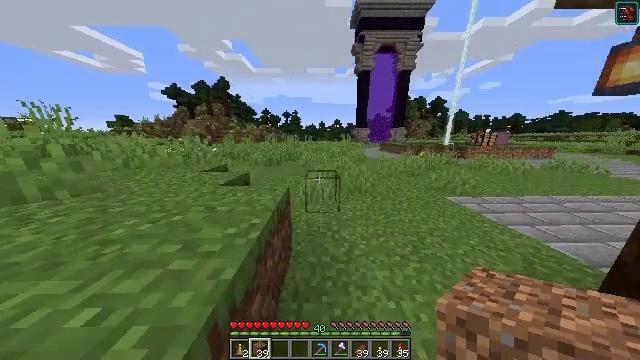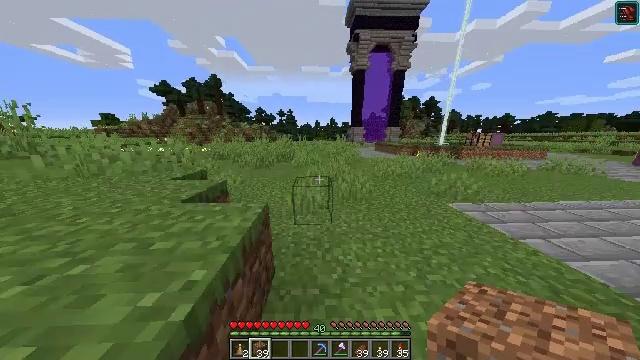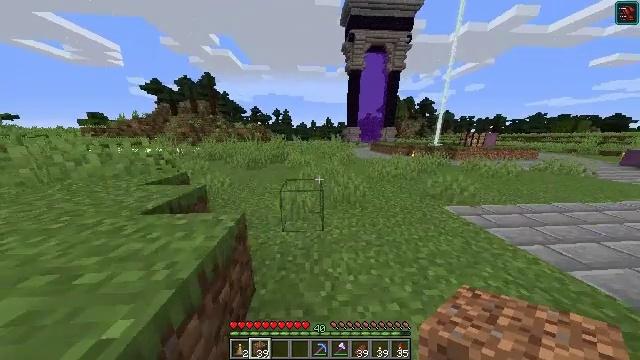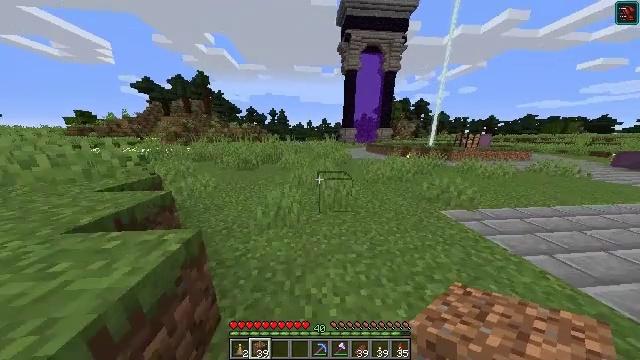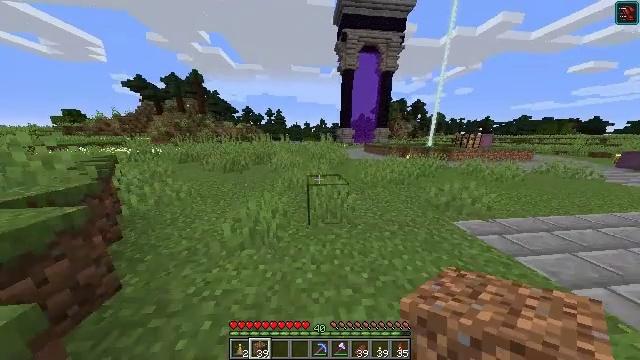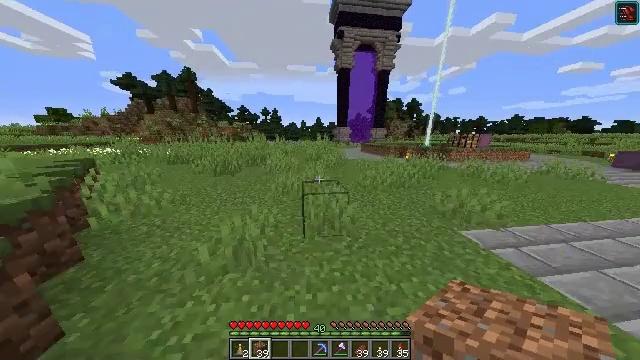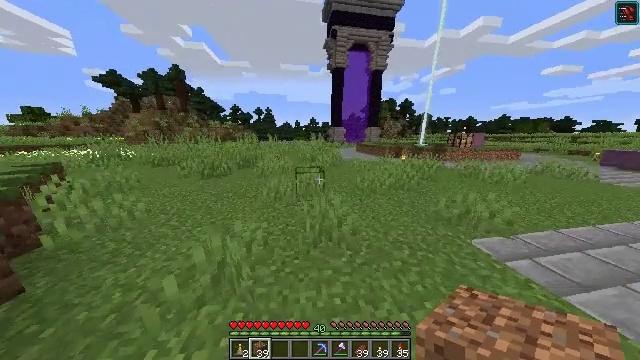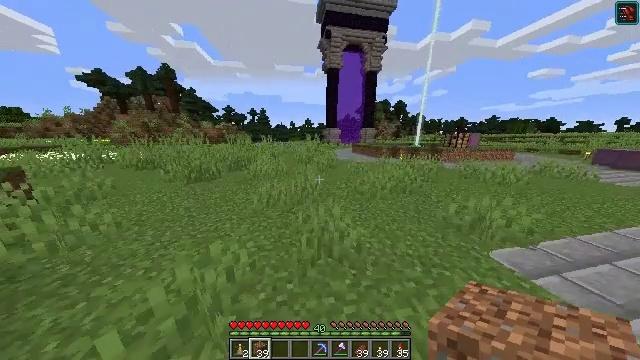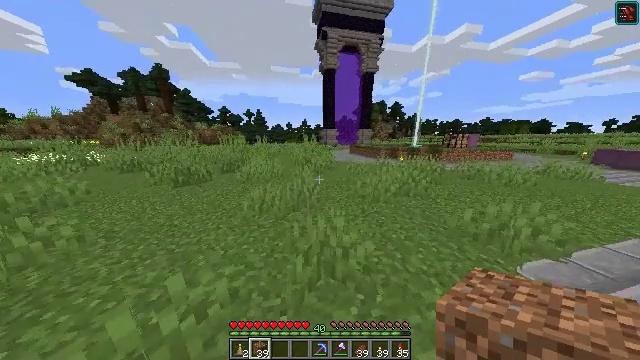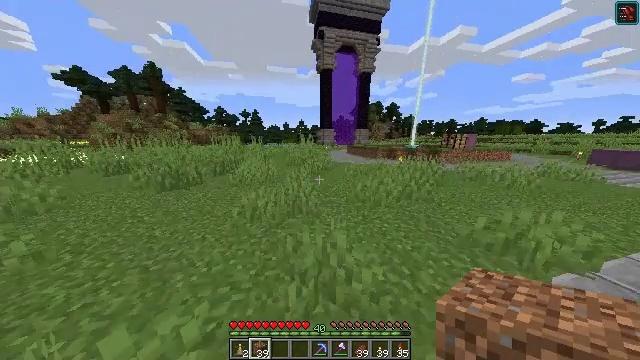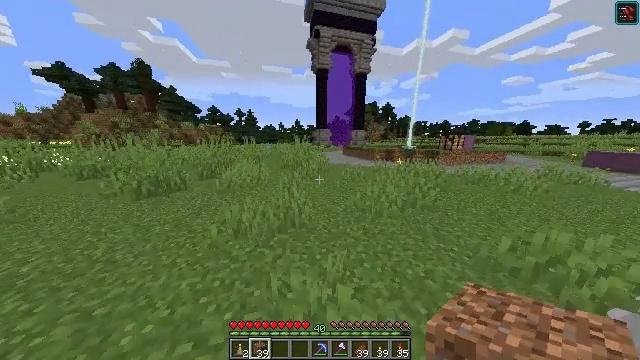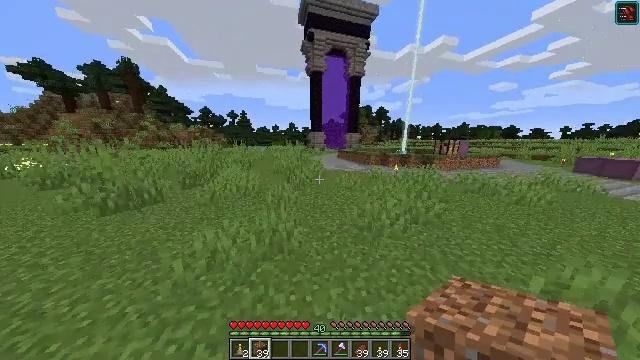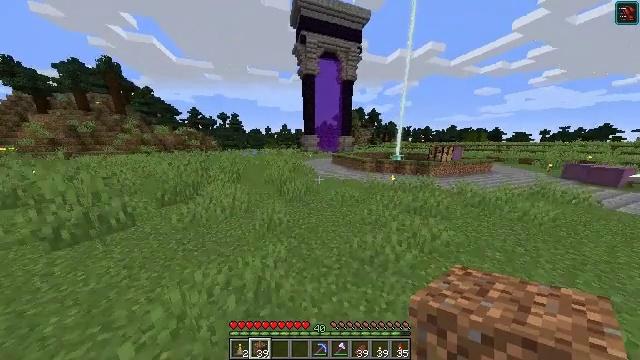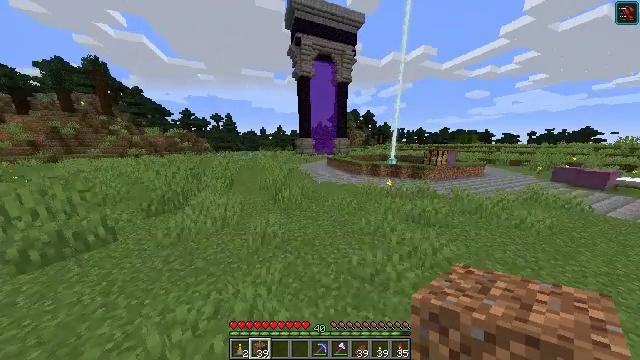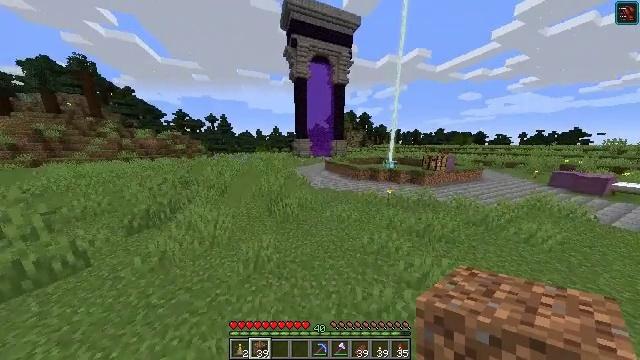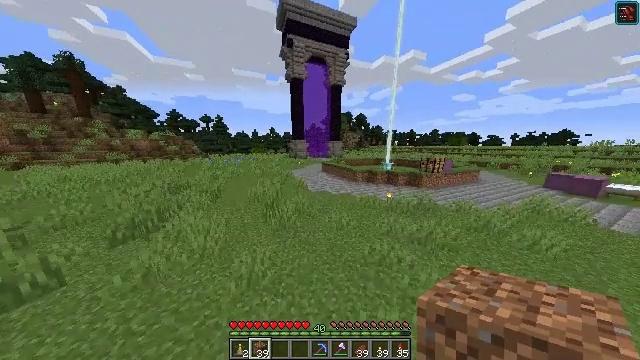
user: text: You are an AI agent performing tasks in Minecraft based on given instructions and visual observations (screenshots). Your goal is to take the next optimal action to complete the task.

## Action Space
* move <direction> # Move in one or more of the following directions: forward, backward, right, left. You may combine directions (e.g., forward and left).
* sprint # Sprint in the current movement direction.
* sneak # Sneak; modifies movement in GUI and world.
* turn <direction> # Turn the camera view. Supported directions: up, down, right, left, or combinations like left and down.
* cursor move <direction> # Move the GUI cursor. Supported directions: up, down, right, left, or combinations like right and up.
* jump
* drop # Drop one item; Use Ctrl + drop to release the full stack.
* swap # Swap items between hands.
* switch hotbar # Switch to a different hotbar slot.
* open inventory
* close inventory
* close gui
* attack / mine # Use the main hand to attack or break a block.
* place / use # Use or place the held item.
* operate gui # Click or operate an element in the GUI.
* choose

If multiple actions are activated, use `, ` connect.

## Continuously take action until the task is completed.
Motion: motion action
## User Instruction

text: Drop a potato.
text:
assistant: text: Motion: move forward and move right, turn right
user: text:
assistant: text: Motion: move forward and move right, turn right
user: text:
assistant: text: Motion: move forward, turn right
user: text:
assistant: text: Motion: move forward
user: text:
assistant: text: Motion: move forward, turn right
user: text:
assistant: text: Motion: move forward, turn right
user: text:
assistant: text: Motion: move forward, turn right
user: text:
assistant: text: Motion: move forward, turn right
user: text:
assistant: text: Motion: move forward, turn right
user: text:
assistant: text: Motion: move forward, turn right
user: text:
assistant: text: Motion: move forward, turn right, jump
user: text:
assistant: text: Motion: move forward, turn right, jump
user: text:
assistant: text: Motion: move forward, turn right, jump
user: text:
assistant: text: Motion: move forward, turn right, jump
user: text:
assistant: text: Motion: move forward, turn right, jump
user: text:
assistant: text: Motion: move forward, jump
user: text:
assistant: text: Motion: move forward, jump
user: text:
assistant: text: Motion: move forward, jump
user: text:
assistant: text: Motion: move forward, jump
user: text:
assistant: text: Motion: move forward, jump
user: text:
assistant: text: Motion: move forward, jump
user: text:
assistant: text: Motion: move forward, jump
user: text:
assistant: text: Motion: move forward, jump
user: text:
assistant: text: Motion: move forward, jump
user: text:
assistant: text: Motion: move forward, jump
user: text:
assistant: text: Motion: move forward, jump
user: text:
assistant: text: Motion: move forward, jump
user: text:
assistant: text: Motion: move forward, jump
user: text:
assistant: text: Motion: move forward, jump
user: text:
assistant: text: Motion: move forward, jump